【题型】填空题　【知识点】平面几何　【难度】easy
如图, 在 $\triangle ABC$ 中, $D$ 是 $AB$ 边上一点, 连接 $CD$, 要使 $\triangle ADC$ 与 $\triangle ABC$ 相似, 应添加的条件是\_\_\_\_\_\_。

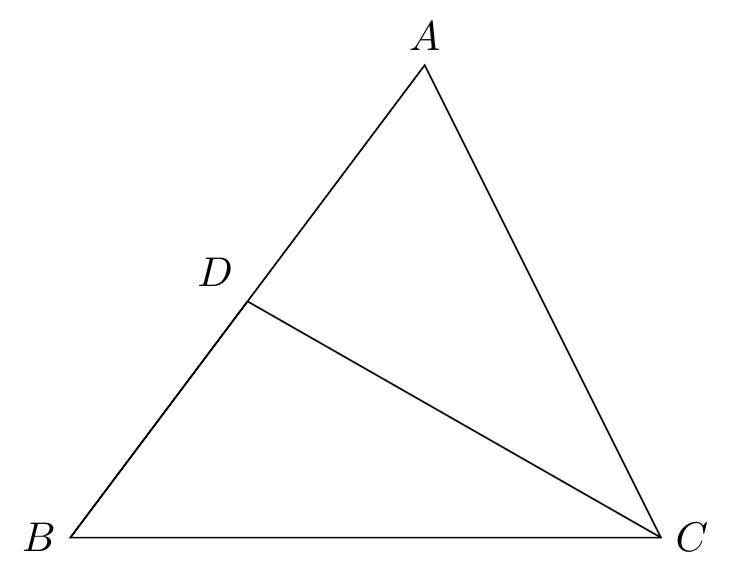
【解答】
解：
$\because$ 公共角 $\angle A$,

当 $\angle ADC = \angle ACB$ 或 $\angle ACD = \angle B$ 时, $\triangle ADC \sim \triangle ACB$；

当 $\frac{AD}{AC} = \frac{AC}{AB}$ 时, $\triangle ADC \sim \triangle ACB$,

故答案为：$\angle ADC = \angle ACB$ 或 $\angle ACD = \angle B$ 或 $\frac{AD}{AC} = \frac{AC}{AB}$ 或 $AC^2 = AB \cdot AD$。